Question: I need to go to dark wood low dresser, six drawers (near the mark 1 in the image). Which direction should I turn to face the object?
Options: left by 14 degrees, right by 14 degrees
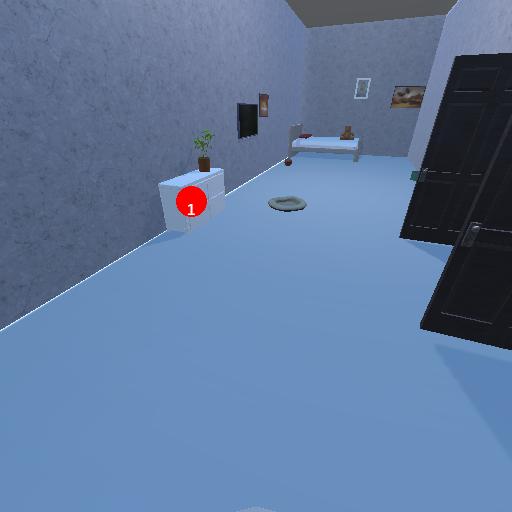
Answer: left by 14 degrees